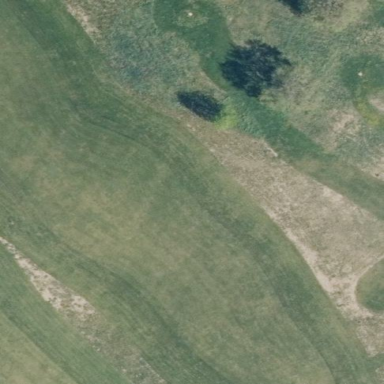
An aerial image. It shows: Golf fairway in the image.